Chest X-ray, PA view. Patient: 53 years old, sex F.
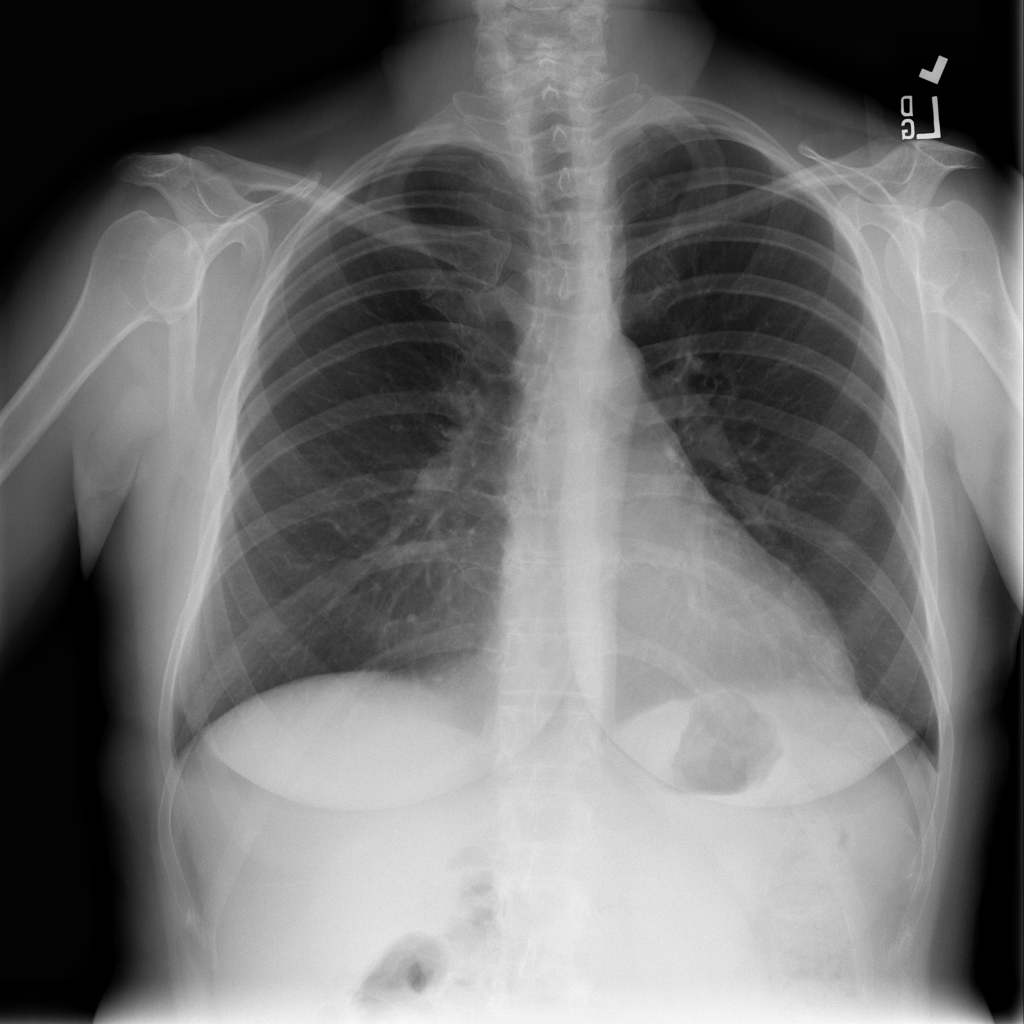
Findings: No Finding